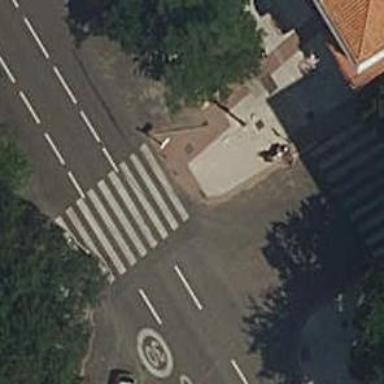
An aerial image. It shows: Road with traffic signals at the crossing.